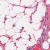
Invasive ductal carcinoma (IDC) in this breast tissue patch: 1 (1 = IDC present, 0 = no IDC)